Question: I'm working on the project in which i added a button on pressing it should take me to my current location on map and should show the blue indicator to indicate the location,here is the code:
'''
-(IBAction)gotoLocation
{
if(curntloc)
{
MKCoordinateRegion mapRegion;
mapRegion.center = mapView.userLocation.coordinate;
mapRegion.span.latitudeDelta = <PHONE>;
mapRegion.span.longitudeDelta = <PHONE>;
[self.mapView setRegion:mapRegion animated: YES];
}
else
{
curntloc = [[CLLocation alloc] initWithLatitude:21.192415 longitude:72.821159];
MKCoordinateRegion mapRegion;
mapRegion.center = mapView.userLocation.coordinate;
mapRegion.span.latitudeDelta = <PHONE>;
mapRegion.span.longitudeDelta = <PHONE>;
[self.mapView setRegion:mapRegion animated: YES];
}
}
'''
This works fine on simulator you can see it in image,

but when i try to test it on iPhone it's getting crashed.what may be the possible reasons can any one point out? thanks
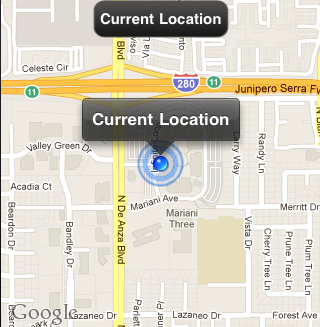
Answer: First of all i want to tell you that from simulator you can't get current location. in your code you just used a static lat. long. and for the device i share a link just check.
<URL>
which may be helpful to you :)
Thanks.